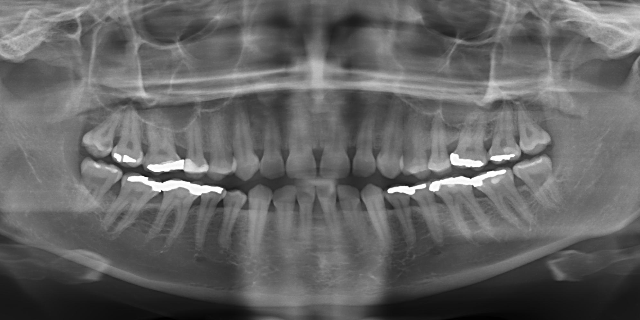
adult